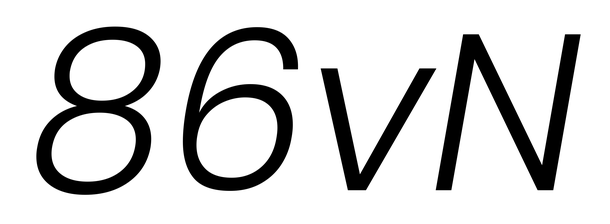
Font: Poppins-LightItalic